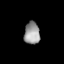
Tissue: lung
Cell type: Endothelial cells
Senescence score: 0.5955
Nuclear area (px): 341
Mean DAPI intensity: 153.214